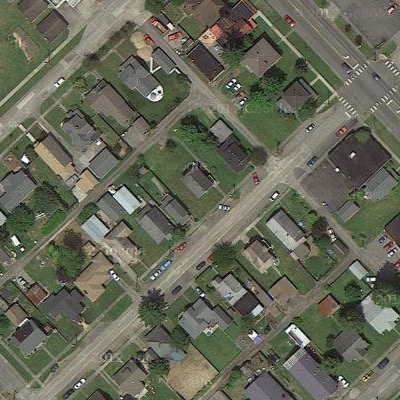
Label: Resident